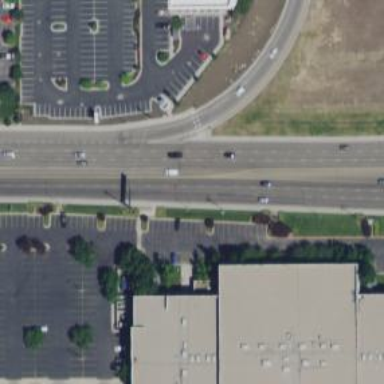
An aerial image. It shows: Primary highway with asphalt surface. There is sidewalk on the left side.